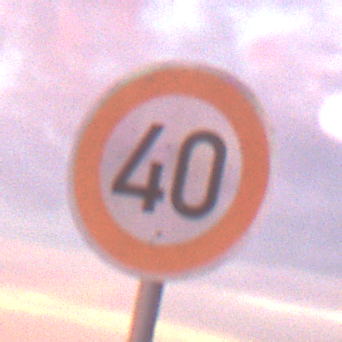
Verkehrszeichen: Geschwindigkeit40
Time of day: SunriseSunset
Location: Outdoor (Urban)
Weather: PartlyCloudy
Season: NotSpecified
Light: Natural